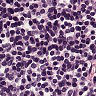
Metastatic tissue present: no